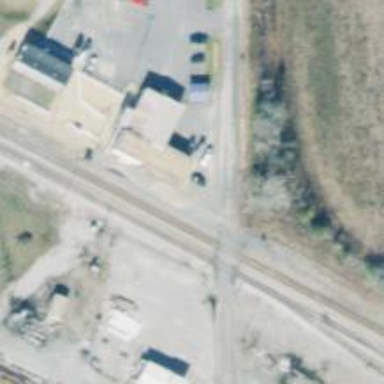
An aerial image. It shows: Level crossing along the railway.